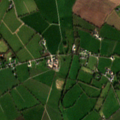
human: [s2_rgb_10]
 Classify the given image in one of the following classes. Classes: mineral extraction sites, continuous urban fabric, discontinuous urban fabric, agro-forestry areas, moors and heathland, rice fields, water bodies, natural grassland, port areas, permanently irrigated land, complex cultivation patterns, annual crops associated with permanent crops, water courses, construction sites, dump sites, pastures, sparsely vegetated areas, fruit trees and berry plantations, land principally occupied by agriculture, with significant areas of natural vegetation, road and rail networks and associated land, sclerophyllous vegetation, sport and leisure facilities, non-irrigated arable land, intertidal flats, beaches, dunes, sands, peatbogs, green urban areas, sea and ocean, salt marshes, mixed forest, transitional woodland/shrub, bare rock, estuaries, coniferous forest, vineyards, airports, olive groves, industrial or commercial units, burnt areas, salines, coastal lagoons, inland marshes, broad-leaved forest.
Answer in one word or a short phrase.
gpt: non-irrigated arable land, pastures